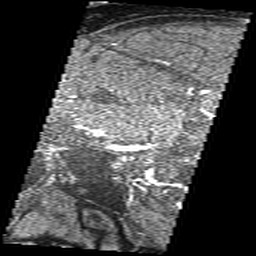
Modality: angio
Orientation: sagittal
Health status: ill
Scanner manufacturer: siemens
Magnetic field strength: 3 T
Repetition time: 0.021 s
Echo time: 0.00358 s